Aerial crown-view tile of a tropical tree (Barro Colorado Island, Panama), acquired 20240918:
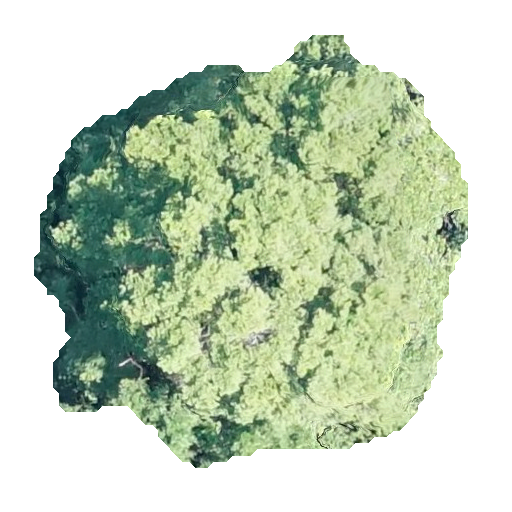
Species: Terminalia amazonia
GBIF accepted scientific name: Terminalia amazonica
Crown area: 216.029 m²